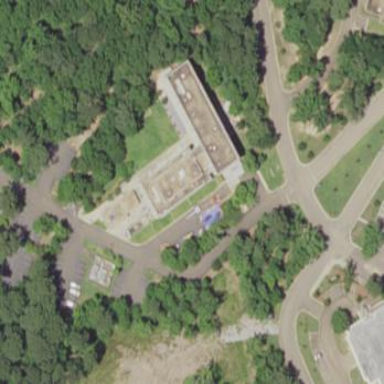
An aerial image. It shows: Library building.